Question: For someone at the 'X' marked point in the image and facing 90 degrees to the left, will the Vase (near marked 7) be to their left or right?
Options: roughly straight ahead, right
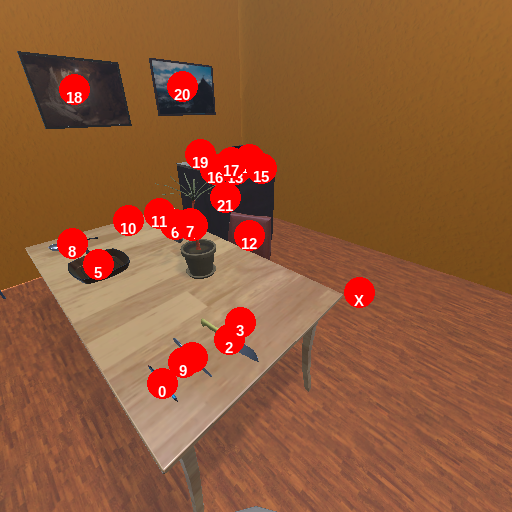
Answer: roughly straight ahead